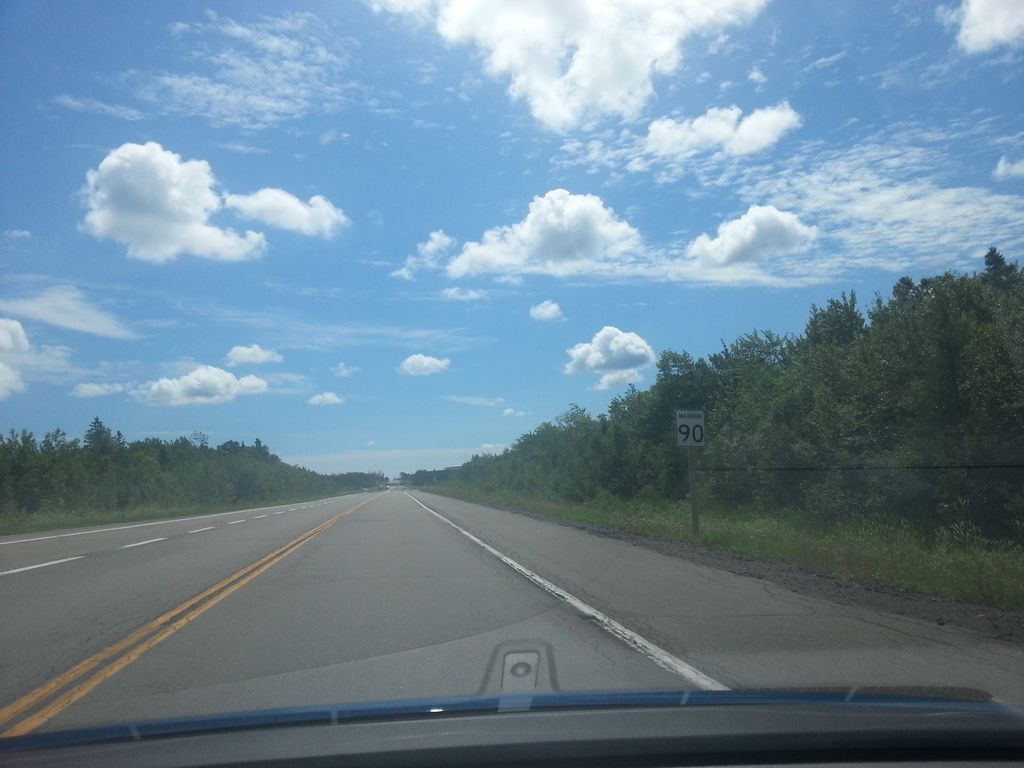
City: charlottetown